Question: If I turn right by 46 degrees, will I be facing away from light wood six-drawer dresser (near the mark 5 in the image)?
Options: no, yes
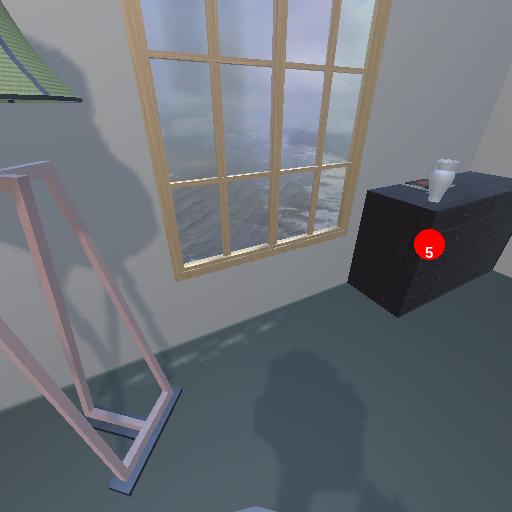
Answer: no